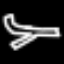
Label: airplane